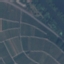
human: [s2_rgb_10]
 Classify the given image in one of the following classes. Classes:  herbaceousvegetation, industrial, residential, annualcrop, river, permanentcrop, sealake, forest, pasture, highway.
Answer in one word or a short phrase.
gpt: PermanentCrop